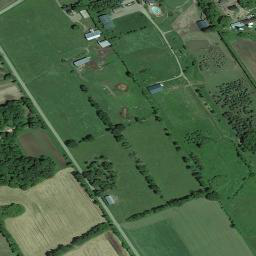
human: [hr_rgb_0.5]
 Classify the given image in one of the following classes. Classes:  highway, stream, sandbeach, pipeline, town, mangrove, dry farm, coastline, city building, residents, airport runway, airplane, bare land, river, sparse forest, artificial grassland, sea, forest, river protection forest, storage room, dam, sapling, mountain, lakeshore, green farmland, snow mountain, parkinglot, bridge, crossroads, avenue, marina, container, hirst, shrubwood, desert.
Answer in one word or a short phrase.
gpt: green farmland